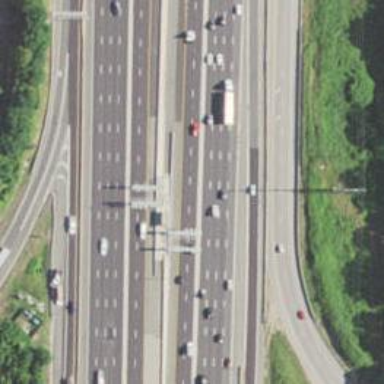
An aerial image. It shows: Toll gantry on the road.